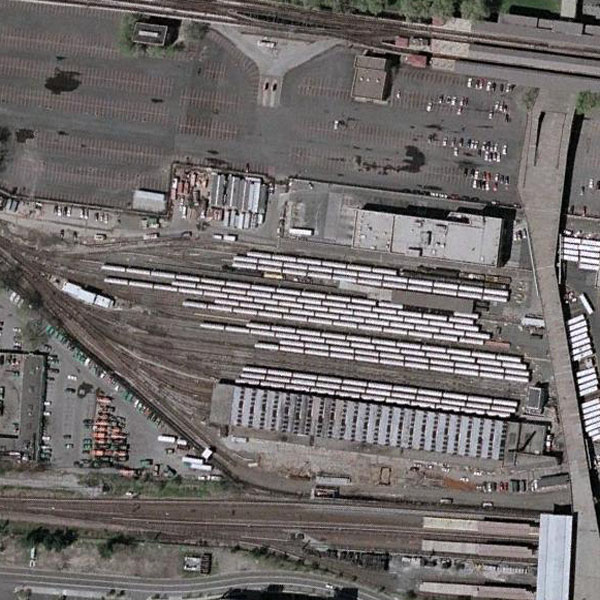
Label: railwayStation